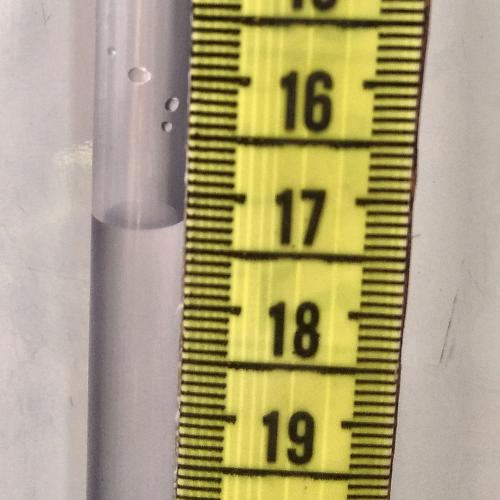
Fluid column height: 17.2 cm